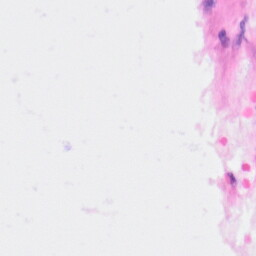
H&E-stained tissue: Kidney